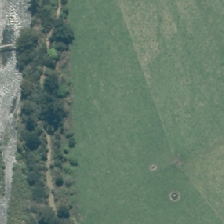
Land cover: shortrotation_cropland